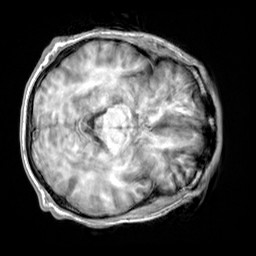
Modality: T1w
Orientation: axial
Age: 31
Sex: male
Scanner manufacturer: siemens
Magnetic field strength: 3 T
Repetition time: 2.3 s
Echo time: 0.00303 s